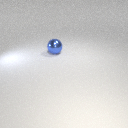
large blue metal sphere